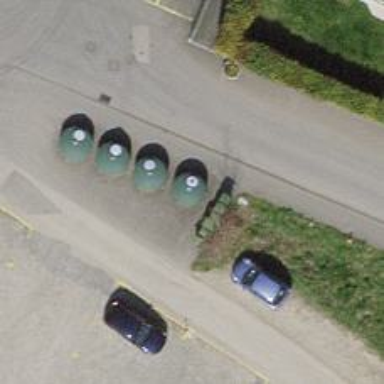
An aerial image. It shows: Recycling container in the area designated for recycling.